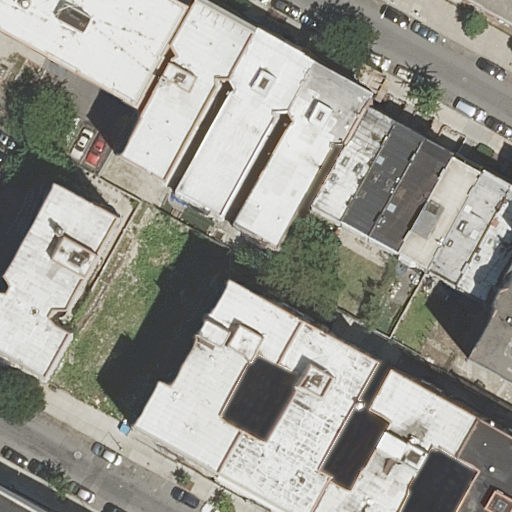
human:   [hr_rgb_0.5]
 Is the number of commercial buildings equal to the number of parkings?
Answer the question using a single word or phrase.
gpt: no

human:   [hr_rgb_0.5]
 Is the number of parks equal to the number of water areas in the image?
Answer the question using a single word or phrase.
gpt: no

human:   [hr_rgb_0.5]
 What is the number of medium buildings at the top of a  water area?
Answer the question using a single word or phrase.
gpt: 0

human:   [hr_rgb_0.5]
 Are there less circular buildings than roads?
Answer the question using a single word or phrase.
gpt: yes

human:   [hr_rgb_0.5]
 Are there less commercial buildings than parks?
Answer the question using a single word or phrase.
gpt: yes

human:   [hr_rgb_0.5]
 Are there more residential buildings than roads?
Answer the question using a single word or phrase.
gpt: yes

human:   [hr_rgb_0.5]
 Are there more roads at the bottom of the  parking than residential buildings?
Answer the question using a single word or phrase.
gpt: no

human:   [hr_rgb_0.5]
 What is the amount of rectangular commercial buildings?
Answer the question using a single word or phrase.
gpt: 0

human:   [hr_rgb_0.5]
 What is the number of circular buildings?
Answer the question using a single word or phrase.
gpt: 0

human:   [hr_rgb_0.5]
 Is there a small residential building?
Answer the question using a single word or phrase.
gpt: yes

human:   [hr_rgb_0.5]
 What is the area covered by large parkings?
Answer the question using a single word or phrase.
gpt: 0m2

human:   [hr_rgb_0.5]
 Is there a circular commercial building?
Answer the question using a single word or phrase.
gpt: no

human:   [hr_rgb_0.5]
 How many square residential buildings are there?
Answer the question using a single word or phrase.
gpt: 0

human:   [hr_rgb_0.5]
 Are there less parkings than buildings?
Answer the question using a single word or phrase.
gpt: yes

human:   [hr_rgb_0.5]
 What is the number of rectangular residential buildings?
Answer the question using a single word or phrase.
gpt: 10

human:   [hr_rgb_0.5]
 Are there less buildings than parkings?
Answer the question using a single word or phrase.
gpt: no

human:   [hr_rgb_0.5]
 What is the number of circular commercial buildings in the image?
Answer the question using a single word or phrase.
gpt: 0

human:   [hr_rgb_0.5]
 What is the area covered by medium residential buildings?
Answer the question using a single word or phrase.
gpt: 4074m2

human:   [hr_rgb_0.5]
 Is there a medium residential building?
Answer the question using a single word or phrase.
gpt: yes

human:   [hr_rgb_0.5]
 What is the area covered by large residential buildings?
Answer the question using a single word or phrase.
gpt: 1318m2

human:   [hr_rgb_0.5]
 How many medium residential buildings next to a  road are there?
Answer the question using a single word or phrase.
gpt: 14

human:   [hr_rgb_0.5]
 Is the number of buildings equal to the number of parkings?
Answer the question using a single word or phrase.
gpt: no

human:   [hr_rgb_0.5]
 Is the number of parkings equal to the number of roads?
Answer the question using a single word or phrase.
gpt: no

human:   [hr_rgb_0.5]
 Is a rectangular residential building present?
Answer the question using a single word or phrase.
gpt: yes

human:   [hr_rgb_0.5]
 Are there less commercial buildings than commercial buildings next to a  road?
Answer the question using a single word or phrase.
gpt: no

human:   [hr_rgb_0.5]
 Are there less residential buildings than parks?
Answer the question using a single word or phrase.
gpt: no

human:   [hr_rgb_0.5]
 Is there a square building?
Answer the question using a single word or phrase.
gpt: no

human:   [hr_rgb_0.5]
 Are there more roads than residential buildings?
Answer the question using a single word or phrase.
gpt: no

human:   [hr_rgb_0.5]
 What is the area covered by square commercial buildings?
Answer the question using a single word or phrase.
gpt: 0m2

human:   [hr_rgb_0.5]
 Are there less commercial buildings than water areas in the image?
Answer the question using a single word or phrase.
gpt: no

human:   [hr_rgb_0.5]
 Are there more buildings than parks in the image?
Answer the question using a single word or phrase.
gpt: yes

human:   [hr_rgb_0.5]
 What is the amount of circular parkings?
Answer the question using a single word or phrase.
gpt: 0

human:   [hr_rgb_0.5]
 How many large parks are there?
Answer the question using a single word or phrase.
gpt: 1

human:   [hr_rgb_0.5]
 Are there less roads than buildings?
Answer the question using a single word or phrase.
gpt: yes

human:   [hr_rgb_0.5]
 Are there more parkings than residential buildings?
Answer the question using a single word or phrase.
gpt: no

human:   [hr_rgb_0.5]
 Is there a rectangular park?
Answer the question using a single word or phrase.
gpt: yes